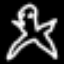
Label: frog